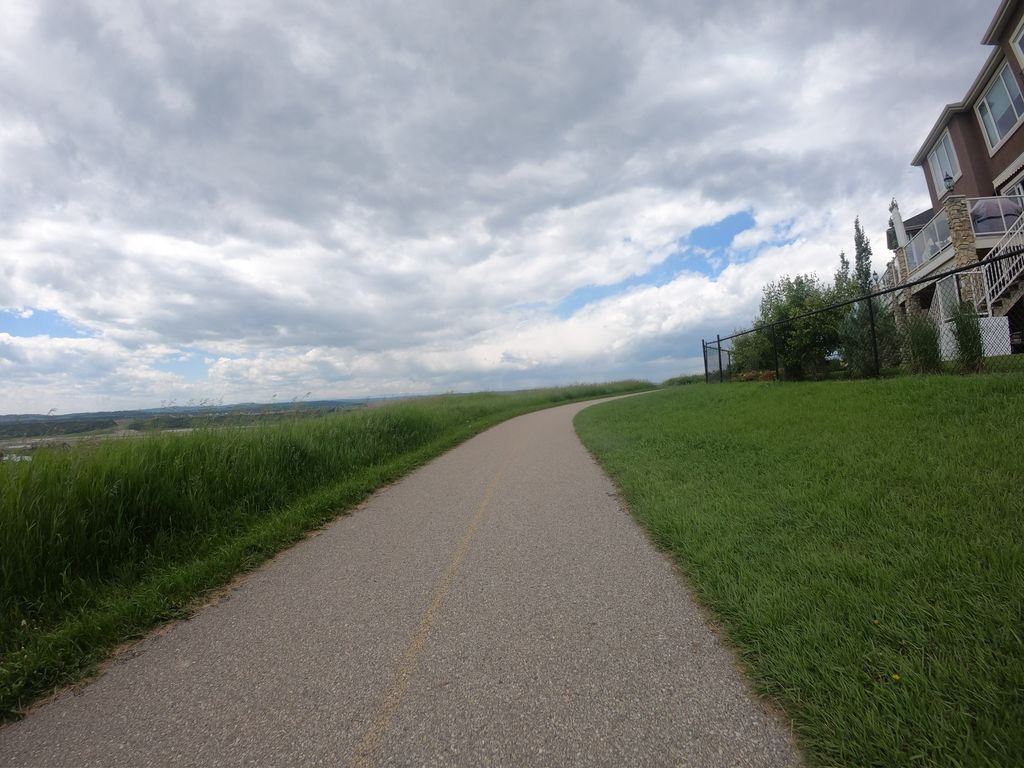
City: calgary